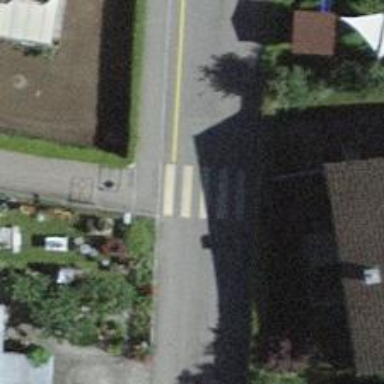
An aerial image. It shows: Uncontrolled zebra crossing on the road.